Interaction volume radius: 5 \u00c5
Interaction volume height: 40 \u00c5
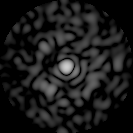
Disorder parameter: 0.8243